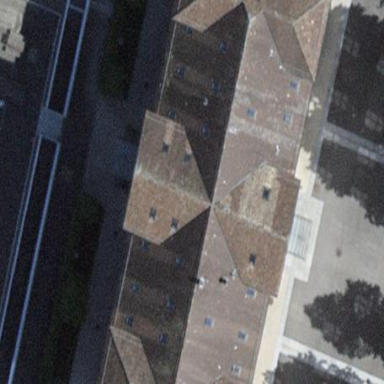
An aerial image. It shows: School building.